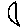
Label: moon